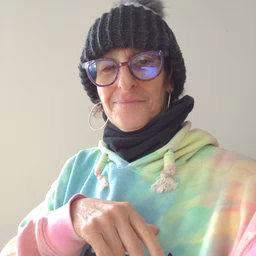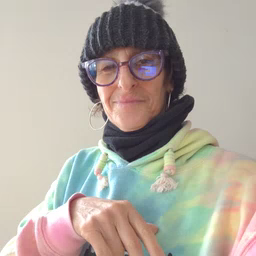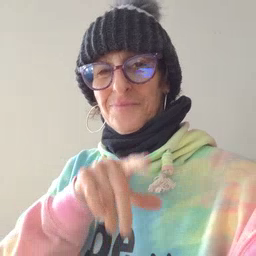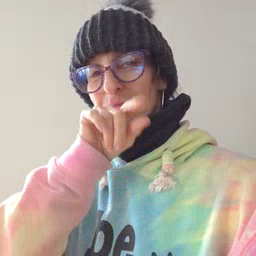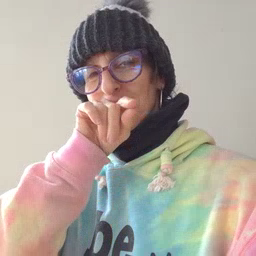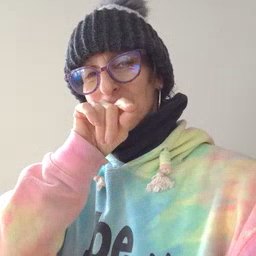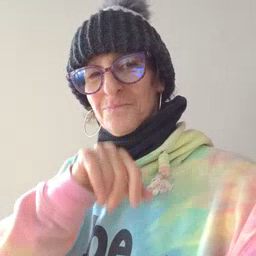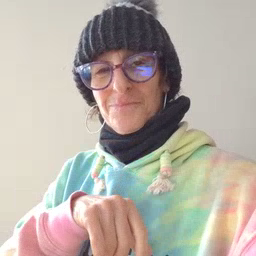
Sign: bird